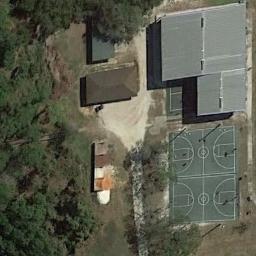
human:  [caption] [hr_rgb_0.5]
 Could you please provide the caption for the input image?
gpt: Two basketball courts next to some buildings and some trees beside .

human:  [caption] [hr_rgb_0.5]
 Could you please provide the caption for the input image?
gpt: There is a big house beside the basketball court .

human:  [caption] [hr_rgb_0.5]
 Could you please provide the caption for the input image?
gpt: The basketball courts next to the building are next to the forest .

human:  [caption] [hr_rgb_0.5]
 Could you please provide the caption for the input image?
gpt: There are two basketball courts between trees and buildings .

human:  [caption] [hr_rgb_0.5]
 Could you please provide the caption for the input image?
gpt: Many trees are near two basketball courts .